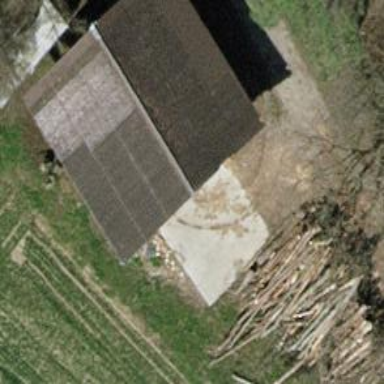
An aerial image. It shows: View of roof of building.